五年级 · 组合几何学
把 16 面小红旗插在正方形操场的四条边上, 使每条边上小红旗一样多,你准备怎样设计？在图中用点表示画一画。

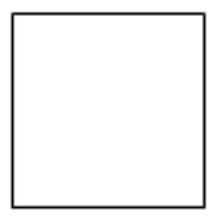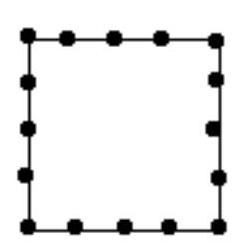
答案: 23.答案: